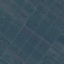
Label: PermanentCrop